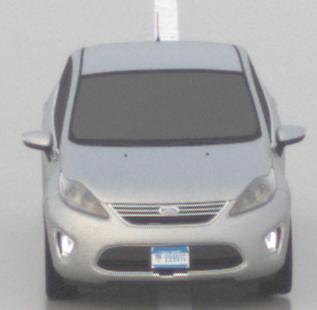
Make: Ford
Model: Fiesta
Detailed model: ’09 Sedan (seventh series)
Model produced from: 2010
Model produced until: 2017
Doors: 4
Color: white
Road condition: wet road
Daytime: morning or afternoon
Contrast: low contrast